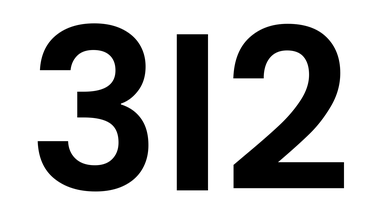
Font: Poppins-SemiBold